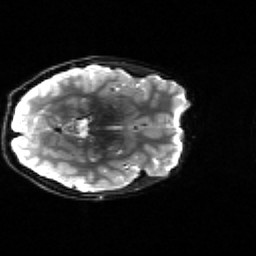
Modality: sbref
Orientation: axial
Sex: male
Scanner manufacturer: siemens
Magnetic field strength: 3 T
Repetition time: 5 s
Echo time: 0.071 s